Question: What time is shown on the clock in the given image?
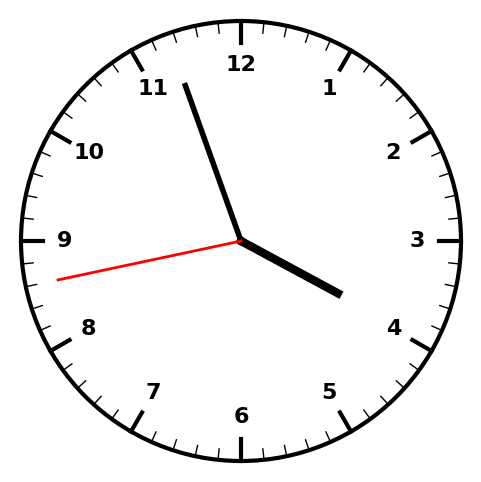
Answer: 03:56:43